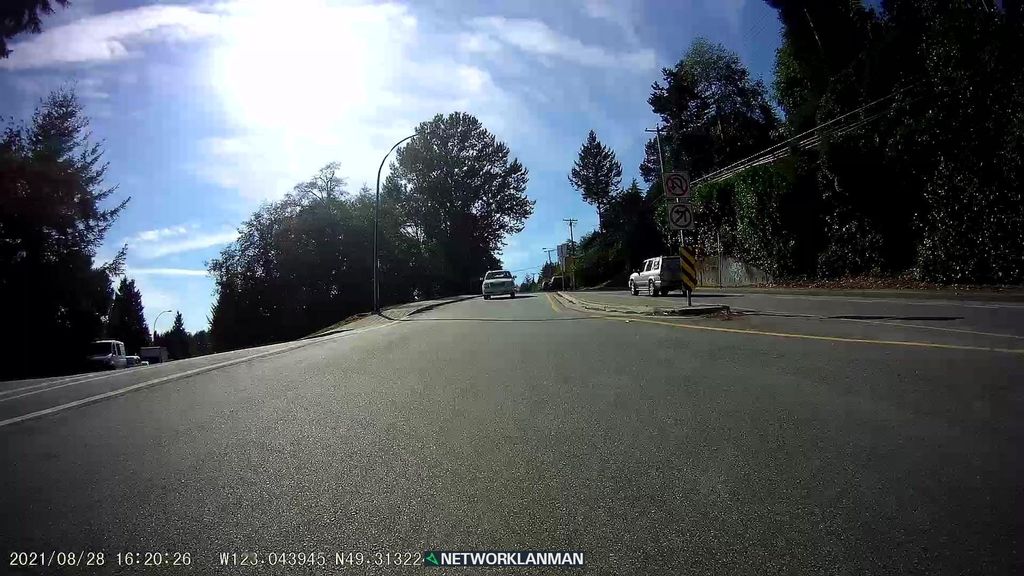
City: vancouver